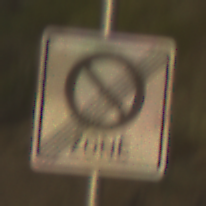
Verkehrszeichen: EndeEingeschraenktesHalteverbotZone
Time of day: SunriseSunset
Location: Outdoor (Nature)
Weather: PartlyCloudy
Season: NotSpecified
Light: Natural